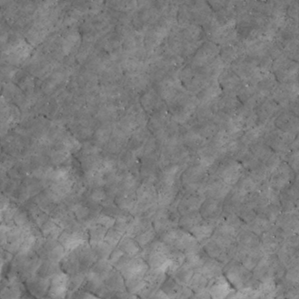
Label: non_frost